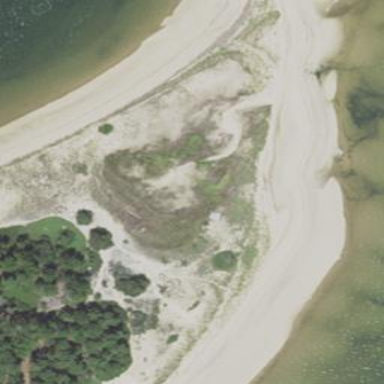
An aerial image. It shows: Sandy dune with natural beauty.